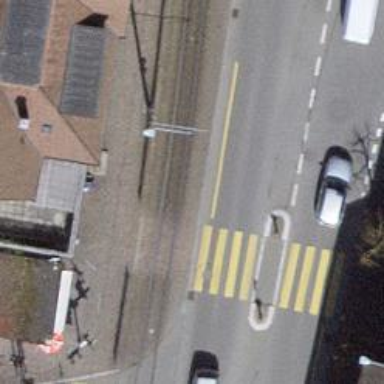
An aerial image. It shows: Crossing for the railway.